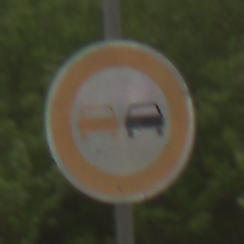
Verkehrszeichen: Ueberholverbot
Umgebung: Outdoor, Nature
Tageszeit: MorningAfternoon
Wetter: Overcast
Licht: Natural
Jahreszeit: NotSpecified
Kontrast: LowContrast